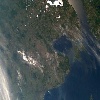
Label: land